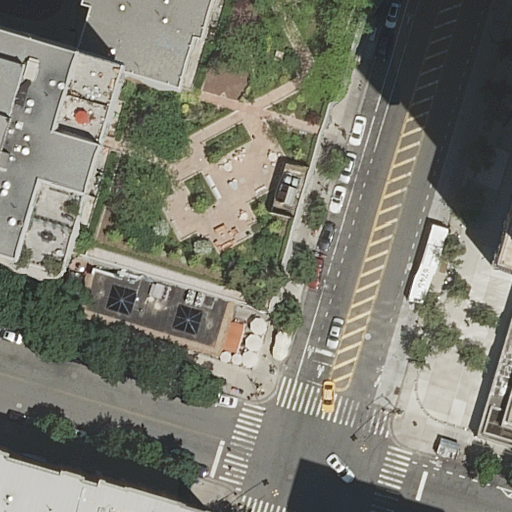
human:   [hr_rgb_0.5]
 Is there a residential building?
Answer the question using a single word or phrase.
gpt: yes

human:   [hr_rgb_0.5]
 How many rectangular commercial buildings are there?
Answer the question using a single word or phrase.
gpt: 0

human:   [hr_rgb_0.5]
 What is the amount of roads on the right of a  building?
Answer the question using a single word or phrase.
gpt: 13

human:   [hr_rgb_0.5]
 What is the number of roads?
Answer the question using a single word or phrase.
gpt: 13

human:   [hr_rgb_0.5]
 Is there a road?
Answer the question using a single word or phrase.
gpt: yes

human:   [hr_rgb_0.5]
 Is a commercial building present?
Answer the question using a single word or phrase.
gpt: no

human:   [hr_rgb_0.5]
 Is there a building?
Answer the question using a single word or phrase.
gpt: yes

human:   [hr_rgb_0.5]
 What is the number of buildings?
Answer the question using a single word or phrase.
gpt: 6

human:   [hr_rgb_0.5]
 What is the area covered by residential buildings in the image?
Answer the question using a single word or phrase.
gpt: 5893m2

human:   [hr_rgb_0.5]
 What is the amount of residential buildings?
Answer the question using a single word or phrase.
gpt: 6

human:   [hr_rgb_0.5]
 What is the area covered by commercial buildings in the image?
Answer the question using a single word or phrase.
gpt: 0m2

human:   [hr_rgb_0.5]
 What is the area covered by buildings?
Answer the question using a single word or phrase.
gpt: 5893m2

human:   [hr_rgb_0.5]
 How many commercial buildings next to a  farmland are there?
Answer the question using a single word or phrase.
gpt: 0

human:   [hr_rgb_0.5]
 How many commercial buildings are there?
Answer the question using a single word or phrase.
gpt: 0

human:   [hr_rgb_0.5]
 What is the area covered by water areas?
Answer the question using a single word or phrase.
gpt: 0m2

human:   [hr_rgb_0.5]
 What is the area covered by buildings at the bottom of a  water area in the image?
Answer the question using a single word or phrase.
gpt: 0m2

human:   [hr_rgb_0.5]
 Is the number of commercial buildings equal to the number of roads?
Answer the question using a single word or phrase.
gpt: no

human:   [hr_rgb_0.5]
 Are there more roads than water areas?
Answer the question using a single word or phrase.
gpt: yes

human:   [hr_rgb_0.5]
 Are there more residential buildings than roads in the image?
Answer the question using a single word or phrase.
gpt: no

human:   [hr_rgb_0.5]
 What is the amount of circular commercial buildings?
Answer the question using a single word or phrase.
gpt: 0

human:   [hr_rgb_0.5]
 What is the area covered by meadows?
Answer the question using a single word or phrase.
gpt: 0m2

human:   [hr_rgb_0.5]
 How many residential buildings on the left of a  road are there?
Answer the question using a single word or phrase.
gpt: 5

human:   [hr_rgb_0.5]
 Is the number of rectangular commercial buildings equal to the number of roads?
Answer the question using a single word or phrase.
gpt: no

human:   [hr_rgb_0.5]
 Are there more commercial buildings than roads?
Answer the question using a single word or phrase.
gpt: no

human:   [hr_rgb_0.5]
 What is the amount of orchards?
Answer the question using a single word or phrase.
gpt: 0

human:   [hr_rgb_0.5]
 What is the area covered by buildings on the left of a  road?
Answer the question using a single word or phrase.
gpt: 5792m2

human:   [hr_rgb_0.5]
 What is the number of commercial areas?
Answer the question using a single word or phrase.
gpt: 0

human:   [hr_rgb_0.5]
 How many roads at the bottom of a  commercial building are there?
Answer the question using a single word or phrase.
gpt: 0

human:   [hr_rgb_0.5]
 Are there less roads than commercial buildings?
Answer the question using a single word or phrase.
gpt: no

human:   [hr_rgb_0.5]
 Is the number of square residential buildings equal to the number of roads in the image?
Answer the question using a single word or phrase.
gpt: no

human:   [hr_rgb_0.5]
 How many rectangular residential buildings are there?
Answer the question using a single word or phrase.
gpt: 3

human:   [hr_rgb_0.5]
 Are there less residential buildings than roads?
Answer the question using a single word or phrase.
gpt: yes

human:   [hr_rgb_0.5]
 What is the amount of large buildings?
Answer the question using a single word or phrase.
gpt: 2

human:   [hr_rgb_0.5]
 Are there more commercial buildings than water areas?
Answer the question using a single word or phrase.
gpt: no

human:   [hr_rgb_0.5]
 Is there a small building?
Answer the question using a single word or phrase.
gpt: yes

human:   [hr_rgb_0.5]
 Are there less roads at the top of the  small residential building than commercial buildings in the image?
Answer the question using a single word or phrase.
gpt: no

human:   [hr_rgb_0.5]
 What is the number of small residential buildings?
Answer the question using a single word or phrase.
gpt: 1

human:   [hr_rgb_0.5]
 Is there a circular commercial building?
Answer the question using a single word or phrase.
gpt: no

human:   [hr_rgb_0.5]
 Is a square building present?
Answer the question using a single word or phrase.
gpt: no

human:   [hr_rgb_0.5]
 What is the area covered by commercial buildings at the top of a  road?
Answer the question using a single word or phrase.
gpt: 0m2

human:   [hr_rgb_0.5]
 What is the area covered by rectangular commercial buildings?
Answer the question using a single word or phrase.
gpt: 0m2

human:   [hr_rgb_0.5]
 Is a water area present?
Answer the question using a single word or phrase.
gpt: no

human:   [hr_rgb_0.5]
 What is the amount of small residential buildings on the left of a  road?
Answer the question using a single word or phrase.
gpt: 1

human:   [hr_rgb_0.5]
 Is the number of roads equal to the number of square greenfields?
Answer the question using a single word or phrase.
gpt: no

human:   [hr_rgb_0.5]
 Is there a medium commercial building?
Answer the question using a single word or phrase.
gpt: no

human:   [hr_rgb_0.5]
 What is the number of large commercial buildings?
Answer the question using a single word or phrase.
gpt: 0

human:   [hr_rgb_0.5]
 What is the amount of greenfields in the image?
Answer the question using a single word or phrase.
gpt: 0

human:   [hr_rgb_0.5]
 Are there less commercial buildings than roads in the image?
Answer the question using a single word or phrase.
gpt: yes

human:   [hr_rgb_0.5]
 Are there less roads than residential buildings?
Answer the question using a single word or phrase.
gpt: no

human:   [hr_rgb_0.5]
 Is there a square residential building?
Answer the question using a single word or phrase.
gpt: no

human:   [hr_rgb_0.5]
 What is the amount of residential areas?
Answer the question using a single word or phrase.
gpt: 0

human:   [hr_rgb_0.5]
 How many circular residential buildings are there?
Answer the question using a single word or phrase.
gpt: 0

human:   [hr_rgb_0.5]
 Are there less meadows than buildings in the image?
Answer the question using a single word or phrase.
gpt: yes

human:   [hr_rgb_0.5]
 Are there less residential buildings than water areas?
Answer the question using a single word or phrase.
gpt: no

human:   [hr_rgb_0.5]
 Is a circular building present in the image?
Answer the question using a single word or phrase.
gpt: no

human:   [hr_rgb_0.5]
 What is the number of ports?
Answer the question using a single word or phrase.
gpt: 0

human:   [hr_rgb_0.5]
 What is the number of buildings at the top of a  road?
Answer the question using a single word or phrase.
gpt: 5

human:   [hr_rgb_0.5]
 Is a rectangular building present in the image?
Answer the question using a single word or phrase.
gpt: yes

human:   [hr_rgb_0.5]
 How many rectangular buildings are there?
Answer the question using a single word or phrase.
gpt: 3

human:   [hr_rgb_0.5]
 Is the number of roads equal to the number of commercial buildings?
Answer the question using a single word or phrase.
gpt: no

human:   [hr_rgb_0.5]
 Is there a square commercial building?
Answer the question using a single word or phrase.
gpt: no

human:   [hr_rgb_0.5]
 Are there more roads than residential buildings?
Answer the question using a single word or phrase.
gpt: yes

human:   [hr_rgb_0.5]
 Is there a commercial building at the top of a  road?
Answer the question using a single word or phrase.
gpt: no

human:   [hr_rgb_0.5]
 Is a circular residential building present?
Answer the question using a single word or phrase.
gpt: no